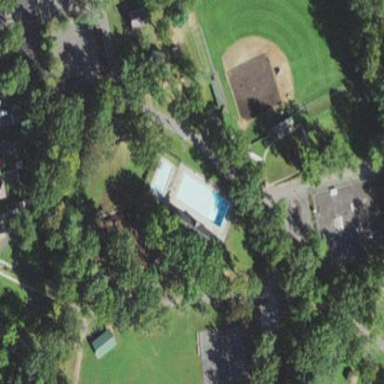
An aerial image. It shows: Swimming pool located in leisure land.